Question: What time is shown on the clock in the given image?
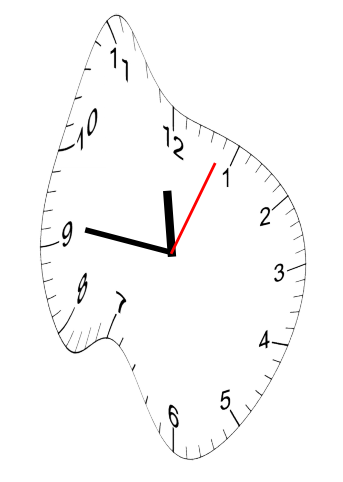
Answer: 11:46:04